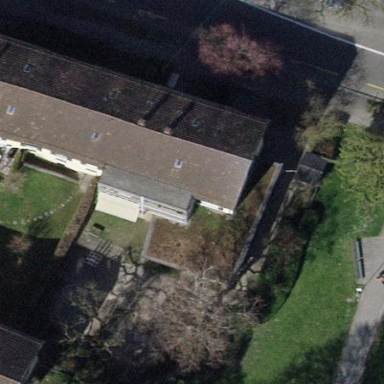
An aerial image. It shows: Kindergarten located within school building.